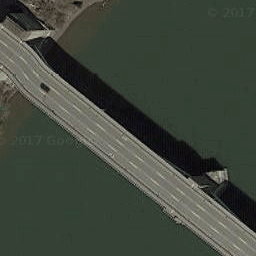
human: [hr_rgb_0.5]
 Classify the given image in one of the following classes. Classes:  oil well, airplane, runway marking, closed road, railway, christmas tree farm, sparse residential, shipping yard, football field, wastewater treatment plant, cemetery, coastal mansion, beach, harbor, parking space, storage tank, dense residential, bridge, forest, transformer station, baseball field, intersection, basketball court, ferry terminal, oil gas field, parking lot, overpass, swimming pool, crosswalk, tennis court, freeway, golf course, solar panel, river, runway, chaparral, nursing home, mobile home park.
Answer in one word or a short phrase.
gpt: bridge